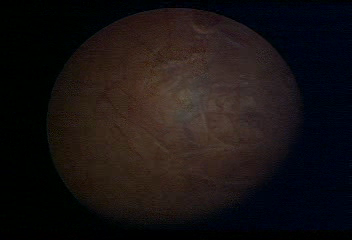
Modality: WLC
Class: Normal mucosa
Bladder cancer association: No